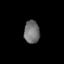
Tissue: lung
Cell type: Fibroblasts
Senescence score: 0.6353
Nuclear area (px): 348
Mean DAPI intensity: 113.129